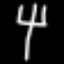
Label: fork